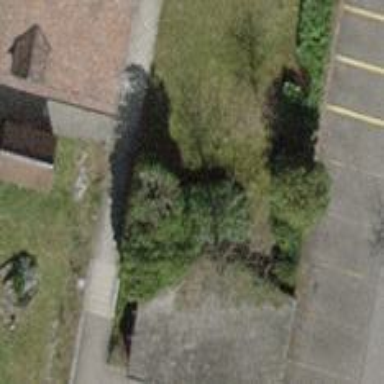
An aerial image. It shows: Group of garages.